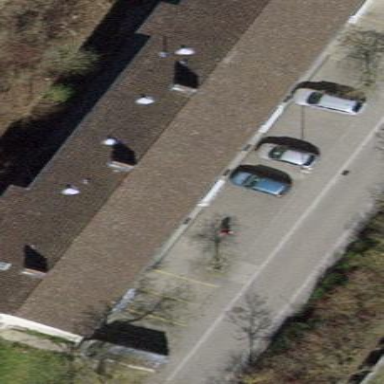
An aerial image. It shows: Gabled roof adorns the apartments building.